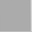
Piece: xx